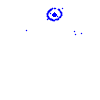
Particle: pion